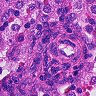
Metastatic tissue present: no